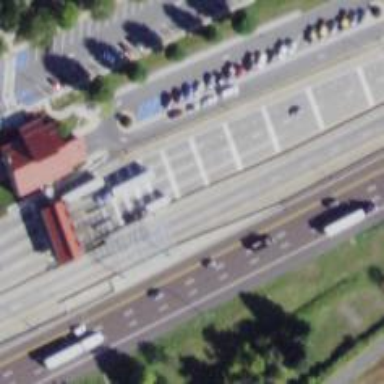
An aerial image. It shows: Toll gantry on the road.